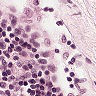
Metastatic tissue present: no